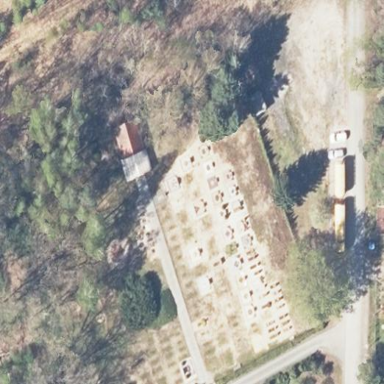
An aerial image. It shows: Graveyard.